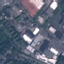
Label: Industrial